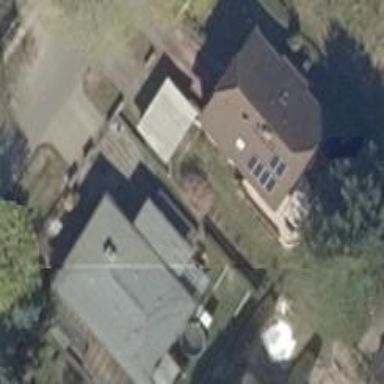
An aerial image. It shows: Detached building with flat roof.